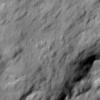
Atmospheric dust classification: not_dusty